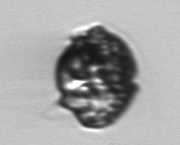
Label: Proterythropsis